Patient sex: M
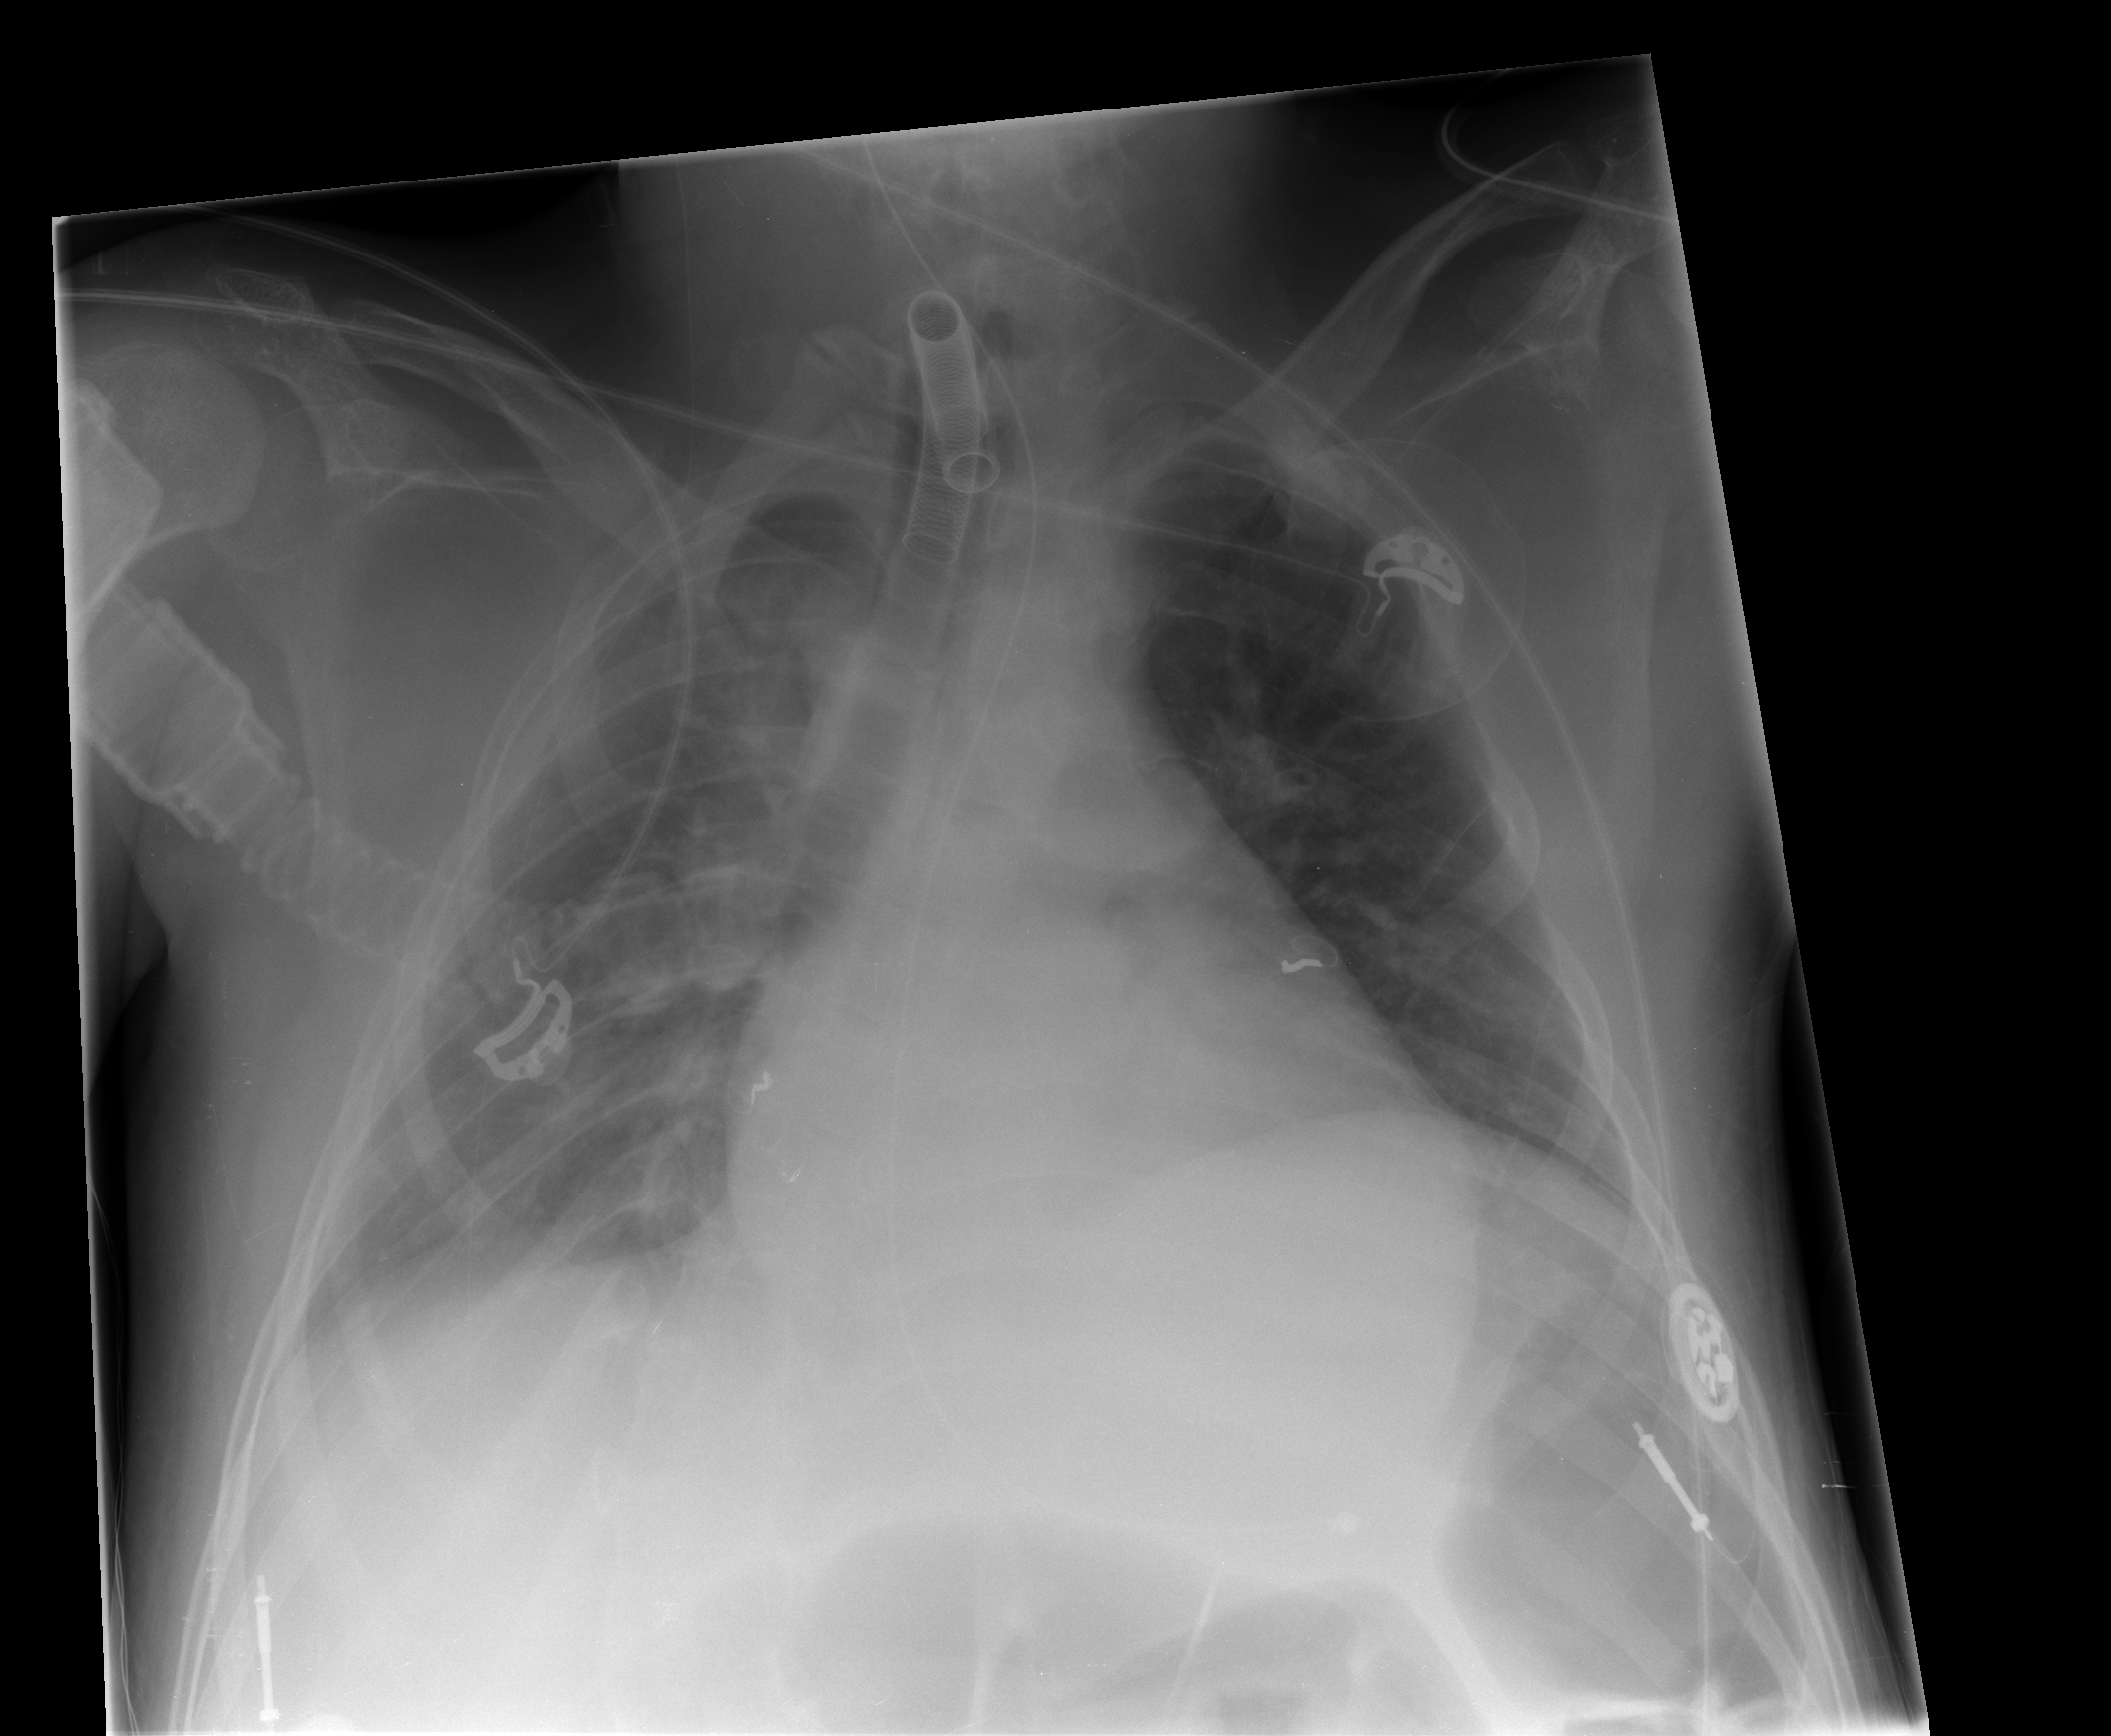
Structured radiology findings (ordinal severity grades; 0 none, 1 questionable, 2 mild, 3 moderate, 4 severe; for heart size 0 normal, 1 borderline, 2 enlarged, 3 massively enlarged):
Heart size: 2
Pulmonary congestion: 2
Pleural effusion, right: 2
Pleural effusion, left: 0
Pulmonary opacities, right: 2
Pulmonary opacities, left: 0
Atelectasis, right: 2
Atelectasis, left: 0